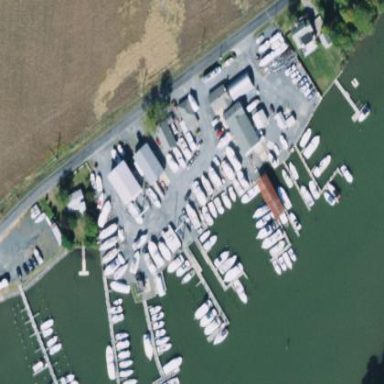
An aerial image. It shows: Marina on leisure land.